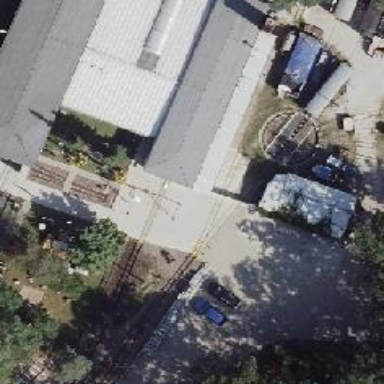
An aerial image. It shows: Narrow-gauge railway in service yard.